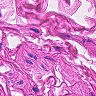
Metastatic tissue present: no